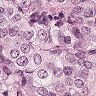
Metastatic tissue present: yes